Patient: sex M, age 53
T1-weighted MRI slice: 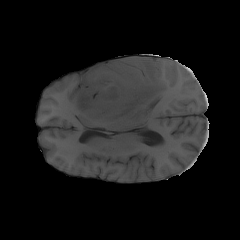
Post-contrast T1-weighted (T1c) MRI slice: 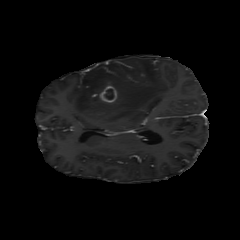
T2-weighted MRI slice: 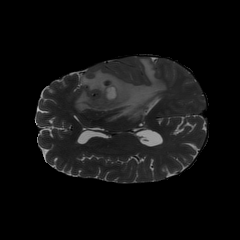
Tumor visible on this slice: yes
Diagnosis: Glioblastoma, IDH-wildtype
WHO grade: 4